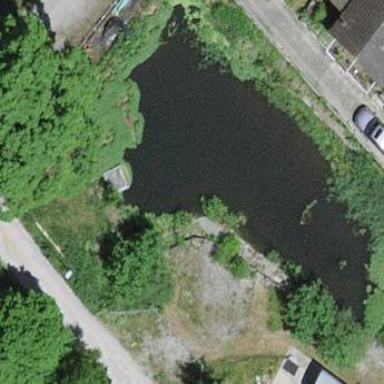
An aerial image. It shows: Peaceful pond surrounded by nature.